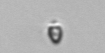
Label: Pyramimonas